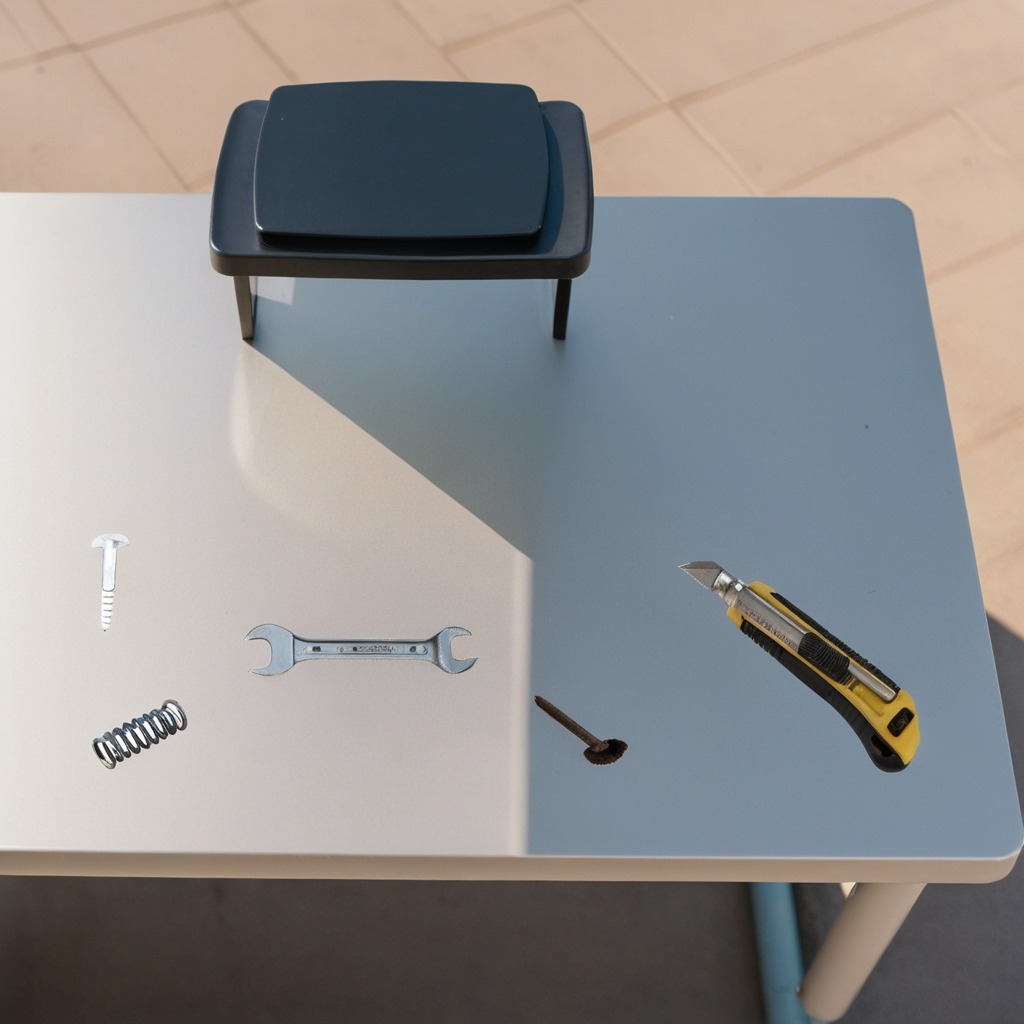
A utility knife, a metal machine screw, an iron nail, a coiled metal spring, and a wrench are lying on the utility table.